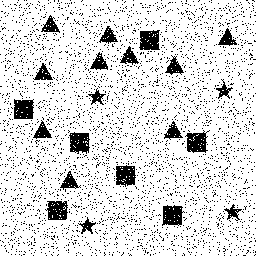
Squares: 7
Triangles: 10
Stars: 4
Total shapes: 21